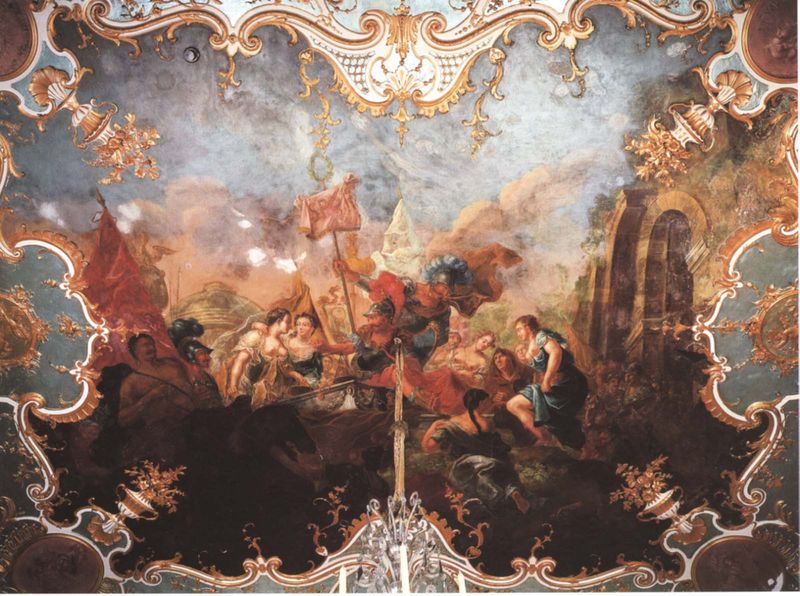
Titel: Deckenfresko im Vorzimmer der Markgräfin: Die Errettung Roms durch den Heldenmut der Matronen
Künstler: Wilhelm Wunder
Standort: Bayreuth, Eremitage, Altes Schloss (EU - D - B)
Schlagwörter: blau, gemälde, himmel, weiß, frauen, menschen, ausschnitt, ornament, bart, architektur, rahmen, gold, decke, vase, bogen, fahne, rundbogen, kuppel, soldaten, dekor, tor, schwert, helm, rüstung, fresko, deckenfresko